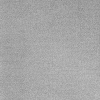
Atmospheric dust classification: dusty